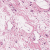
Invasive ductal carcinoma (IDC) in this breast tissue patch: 0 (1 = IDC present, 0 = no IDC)